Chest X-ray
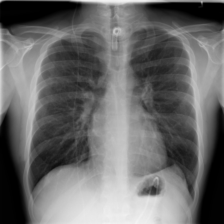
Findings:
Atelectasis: negative
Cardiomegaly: negative
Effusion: negative
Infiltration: negative
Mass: negative
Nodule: negative
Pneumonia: negative
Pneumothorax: negative
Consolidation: negative
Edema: negative
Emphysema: negative
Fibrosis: negative
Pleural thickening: negative
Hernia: negative